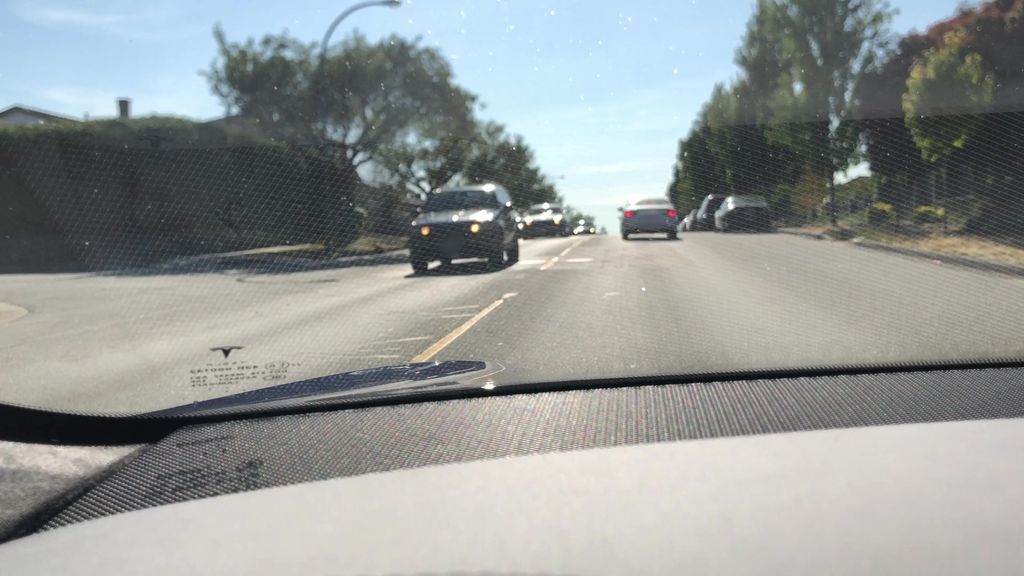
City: vancouver